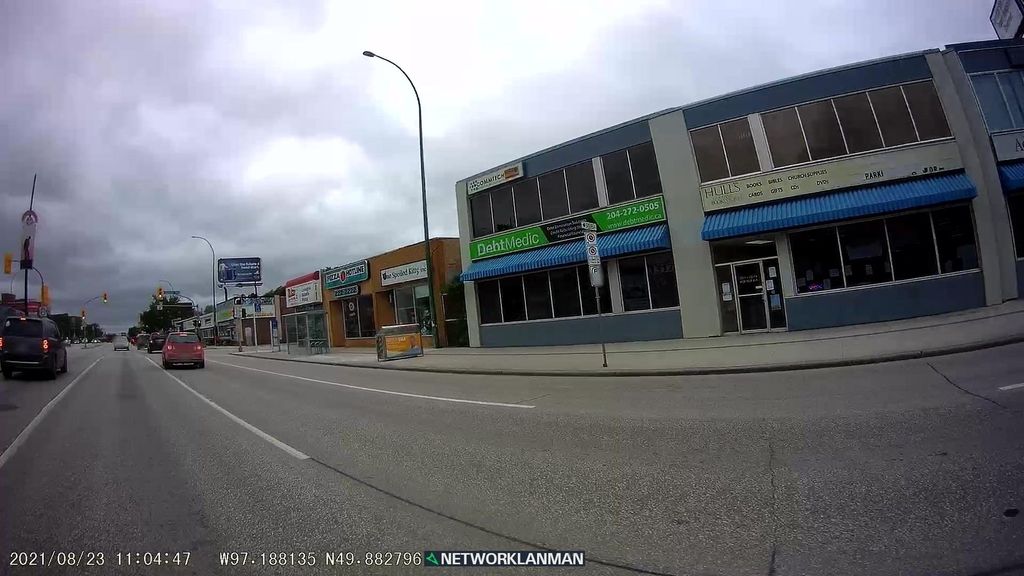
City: winnipeg